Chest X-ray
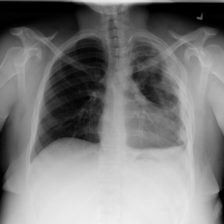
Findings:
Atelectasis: positive
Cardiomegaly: negative
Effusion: positive
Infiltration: positive
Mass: negative
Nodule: negative
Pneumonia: negative
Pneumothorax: negative
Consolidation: negative
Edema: negative
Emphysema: negative
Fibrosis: negative
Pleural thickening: positive
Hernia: negative